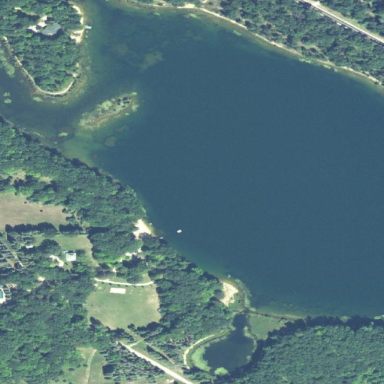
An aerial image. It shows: Beautiful lake surrounded by nature.